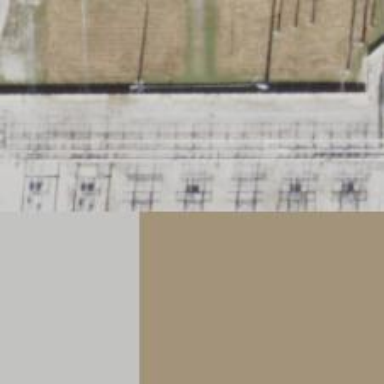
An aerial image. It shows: Switch used for power control.